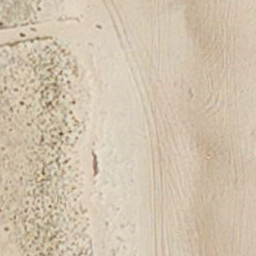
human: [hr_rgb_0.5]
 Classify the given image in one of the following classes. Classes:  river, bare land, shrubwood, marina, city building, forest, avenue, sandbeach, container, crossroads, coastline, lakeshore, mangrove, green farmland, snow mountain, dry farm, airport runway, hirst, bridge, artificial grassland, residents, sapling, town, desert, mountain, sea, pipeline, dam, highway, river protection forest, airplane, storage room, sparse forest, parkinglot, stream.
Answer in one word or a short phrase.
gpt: sandbeach